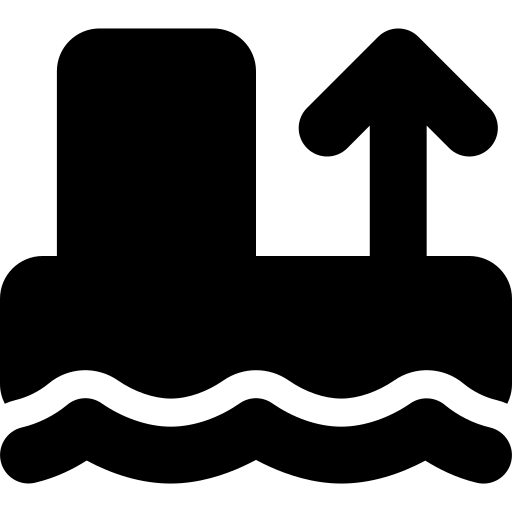
Tags: icon, FontAwesome, fa-icon, solid, arrow, up, from, water, pump